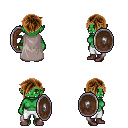
a pixel art fantasy rpg character, female body template, orc, green skin, gray cape, white pants, brown pixie cut hairstyle, maroon shoes, shield, four views (front, back, left, right), 2x2 character sprite sheet, small pixel art, hard edges, no anti-aliasing